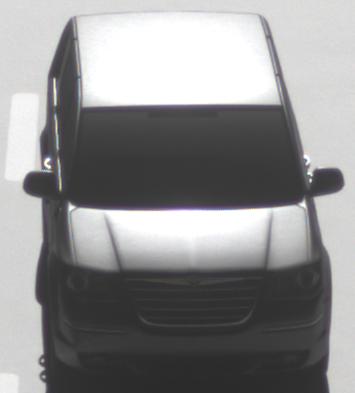
Make: Chrysler
Model: Grand Voyager 3.8
Detailed model: Grand Voyager
Model produced from: 2008/03
Model produced until: 2010/12
Doors: 5
Color: gray
Road condition: dry road
Daytime: morning or afternoon
Contrast: high contrast